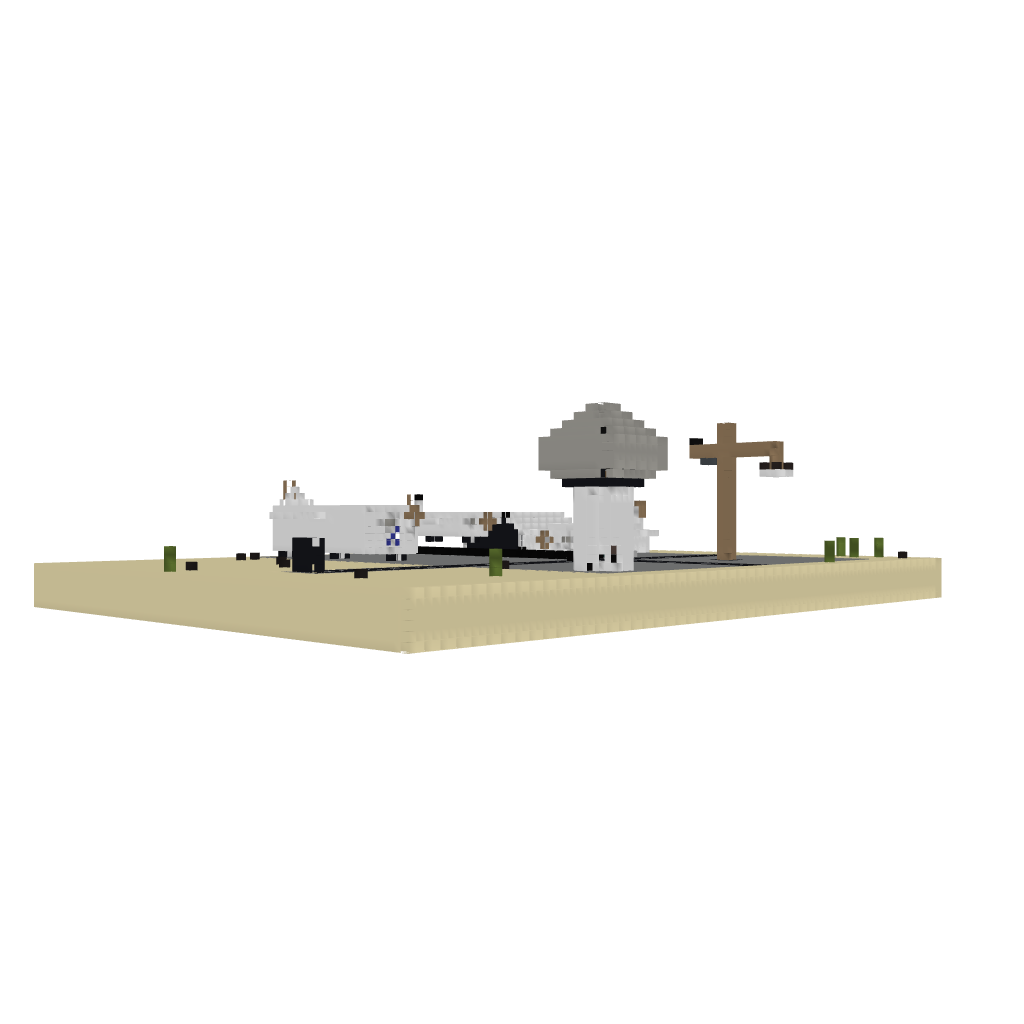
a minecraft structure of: Big Airfield with realistic planes and control tower Etc...